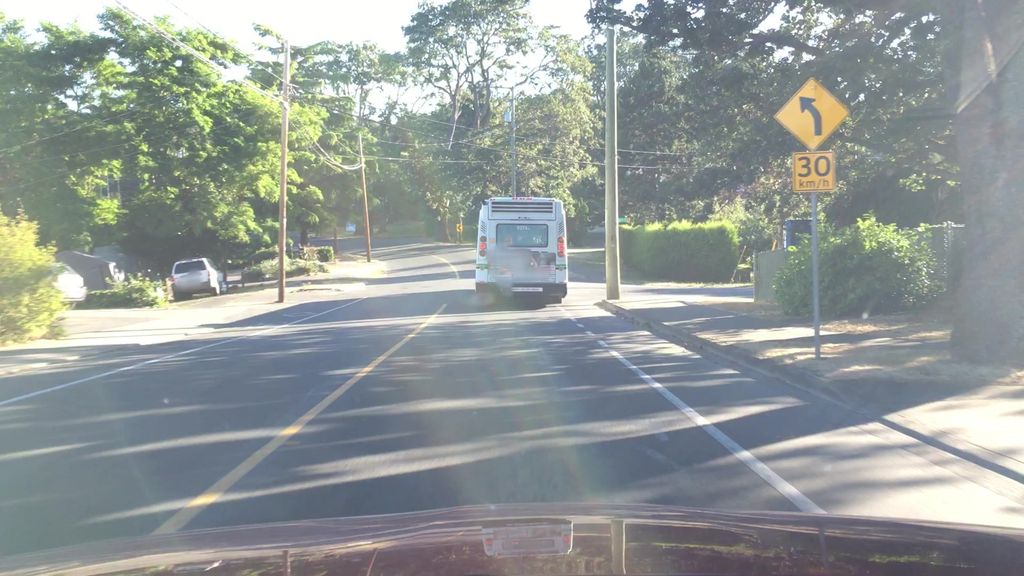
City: victoria